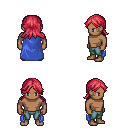
a pixel art fantasy rpg character, male body template, human, dark skin, blue cape, teal pants, ruby red loose hair, four views (front, back, left, right), 2x2 character sprite sheet, small pixel art, hard edges, no anti-aliasing